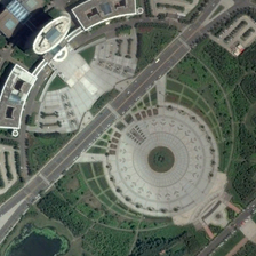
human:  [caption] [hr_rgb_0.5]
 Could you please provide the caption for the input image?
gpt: In front of the administrative office there is a round square of lush plants and straight streets.

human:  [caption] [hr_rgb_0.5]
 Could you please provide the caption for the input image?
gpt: Circle square is surrounded by green trees and some buildings.

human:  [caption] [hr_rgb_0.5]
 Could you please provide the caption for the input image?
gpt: In front of the administration building, there is a circular square with lush plants and a bright street.

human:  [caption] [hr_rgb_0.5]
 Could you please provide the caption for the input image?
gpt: A circular square is surrounded by green trees and several buildings.

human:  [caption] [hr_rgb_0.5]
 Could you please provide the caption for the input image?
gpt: a square of the circle is surrounded by green trees and different buildings.